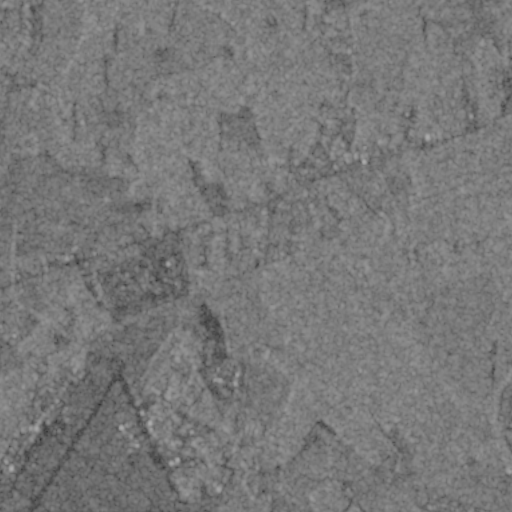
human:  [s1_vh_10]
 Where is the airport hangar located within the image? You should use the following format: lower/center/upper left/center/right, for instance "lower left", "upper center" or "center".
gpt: The airport hangar is located in the lower left of the image.
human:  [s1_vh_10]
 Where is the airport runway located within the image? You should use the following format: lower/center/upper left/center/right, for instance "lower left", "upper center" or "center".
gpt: The airport runway is located in the lower left of the image.
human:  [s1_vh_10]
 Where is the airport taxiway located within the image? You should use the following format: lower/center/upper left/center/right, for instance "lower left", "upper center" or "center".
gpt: The airport taxiway is located in the lower left of the image.
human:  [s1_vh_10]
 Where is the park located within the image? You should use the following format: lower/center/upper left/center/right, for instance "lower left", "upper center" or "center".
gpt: The park is located in the center left of the image.
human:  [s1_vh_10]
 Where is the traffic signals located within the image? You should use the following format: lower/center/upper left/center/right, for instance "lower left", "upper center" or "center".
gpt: The traffic signals is located in the center of the image.
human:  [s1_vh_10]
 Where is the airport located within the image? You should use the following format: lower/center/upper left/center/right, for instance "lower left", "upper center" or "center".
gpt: There is no airport in the image.

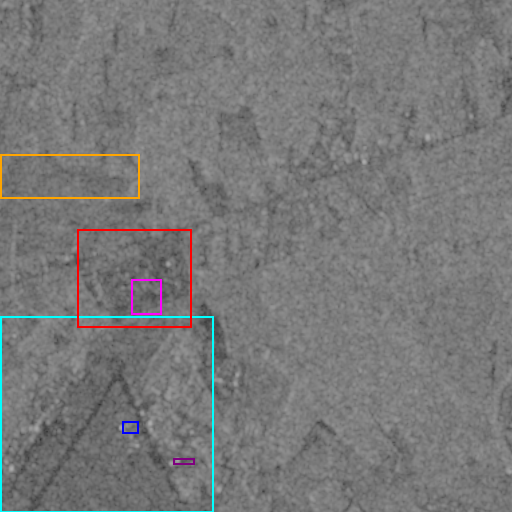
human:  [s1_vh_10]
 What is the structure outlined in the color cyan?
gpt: The structure outlined in cyan is an airport.
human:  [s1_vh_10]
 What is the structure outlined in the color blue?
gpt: The structure outlined in blue is an airport hangar.
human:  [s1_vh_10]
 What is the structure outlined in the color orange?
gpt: The structure outlined in orange is a crop field.
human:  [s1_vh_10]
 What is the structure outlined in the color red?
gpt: The structure outlined in red is a park.
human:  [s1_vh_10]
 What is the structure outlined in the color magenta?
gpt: The structure outlined in magenta is a parking lot.
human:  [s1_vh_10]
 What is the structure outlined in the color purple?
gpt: The structure outlined in purple is a building.
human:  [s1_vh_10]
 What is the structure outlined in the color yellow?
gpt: There is no yellow outline.